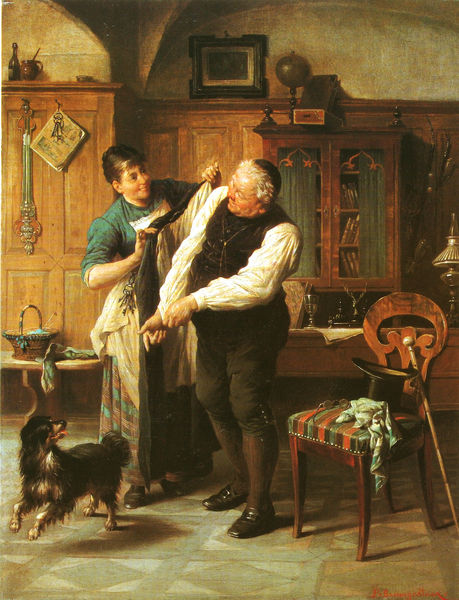
Titel: Der wohlversorgte Hagestolz
Künstler: Peter Baumgartner
Standort: München
Institution: Neumeister Kunstauktionshaus KG
Schlagwörter: gemälde, mann, umhang, grün, menschen, braun, fenster, frau, glas, holz, hut, lampe, licht, schwarz, stuhl, szene, tür, zimmer, haus, hund, tier, tuch, haube, rock, zylinder, alt, flasche, hemd, hose, jacke, kappe, regal, band, falten, gesicht, kleidung, rahmen, ärmel, bild, herr, innenraum, vorhang, öl, interieur, mantel, sessel, stoff, decke, paar, stock, schürze, magd, bücher, schrank, lampenschirm, fußboden, gehstock, schuhe, bank, promenade, bezug, polster, korb, stube, ankleiden, faltenwurf, gewölbe, heimat, haustier, fliesen, zeitung, brille, spazierstock, mosaik, vitrine, biedermeier, ehepaar, pfarrer, holzvertäfelung, schlüssel, schlüsselbund, globus, defregger, helfen, vertäfelung, bauernstube, mann frau, anziehen, weltkugel, schränke, wohnstube, anziehn, buffet, büffet, strickzeug, zu hause, täfelung, zyliner, käppchen, bellt, freut sich, schranlk, aar, kippah